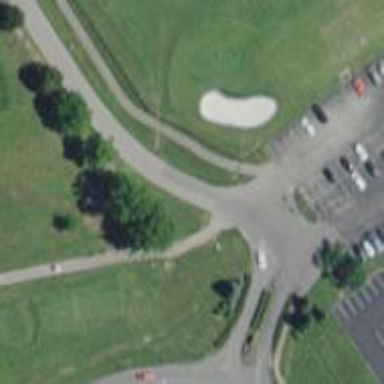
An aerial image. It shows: Path designed for golf carts.